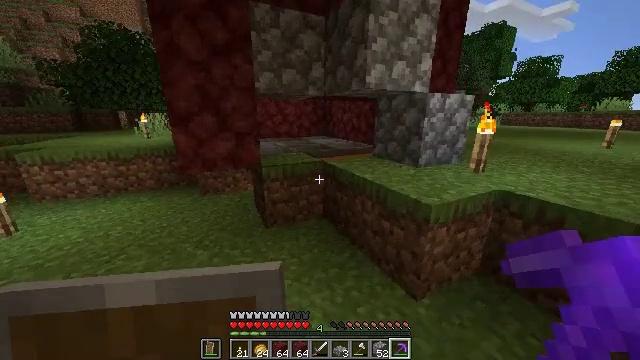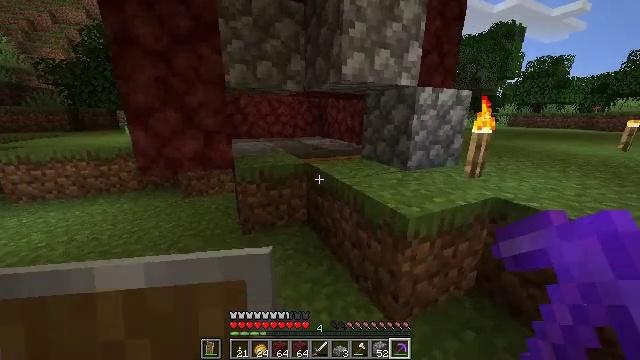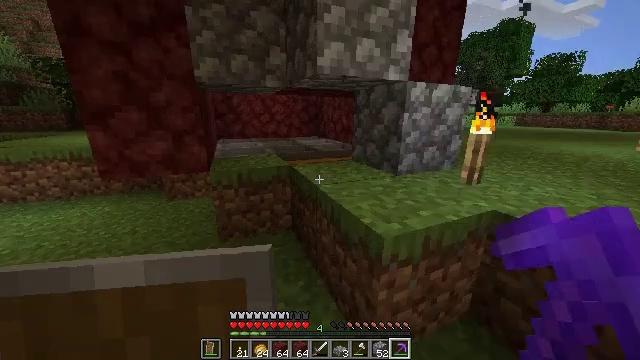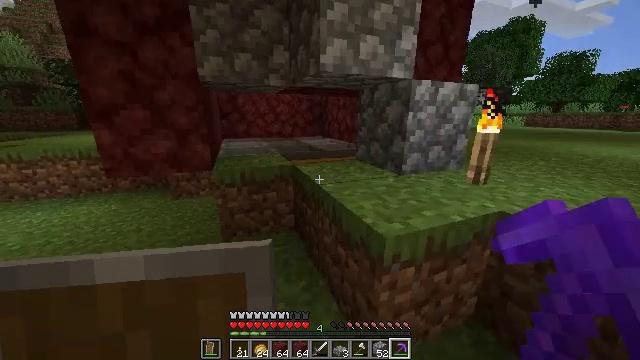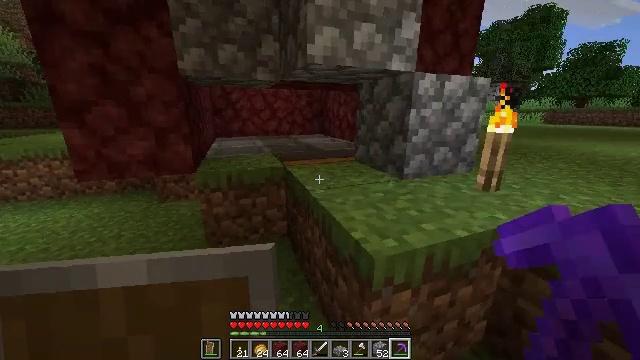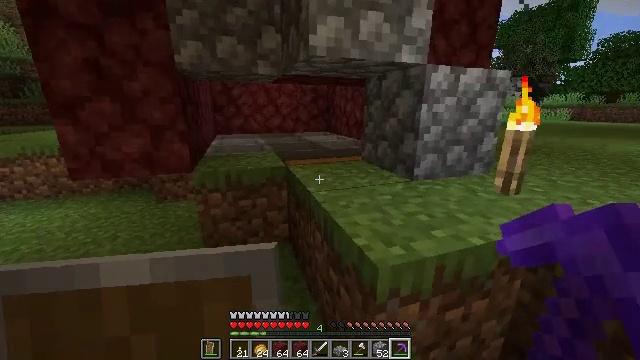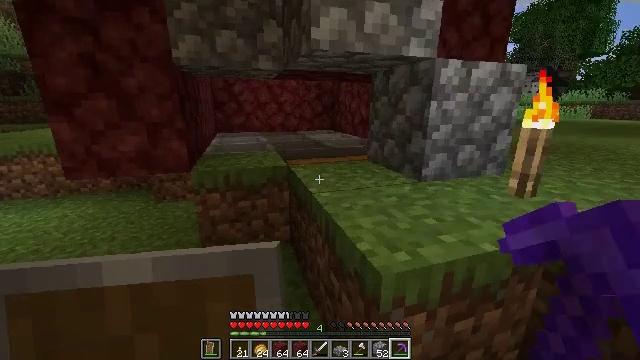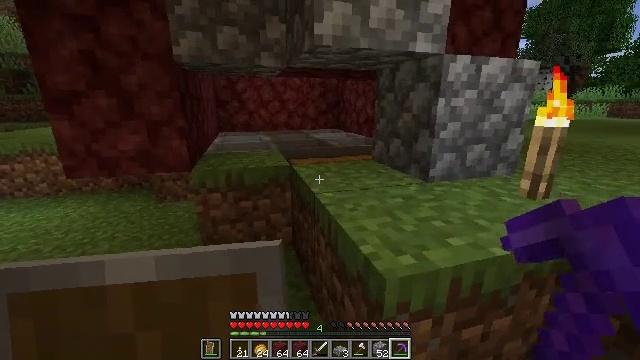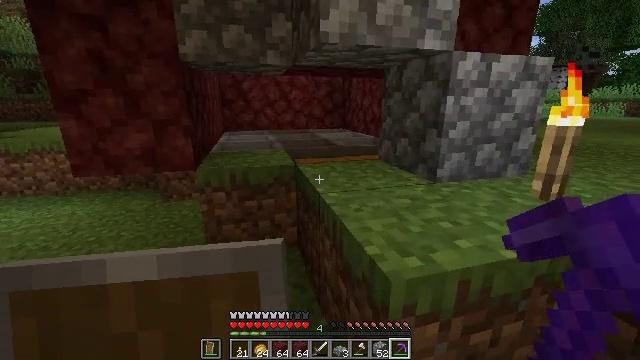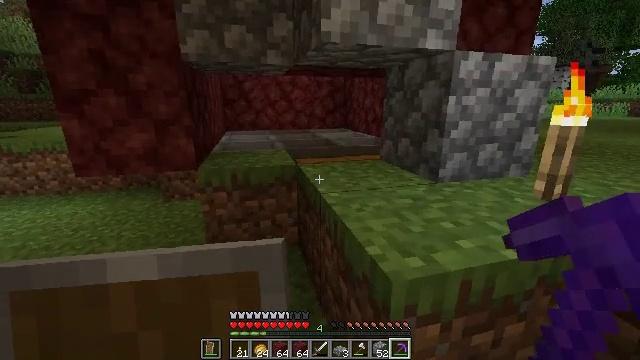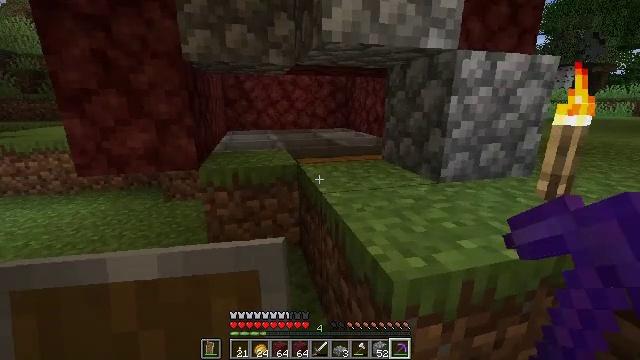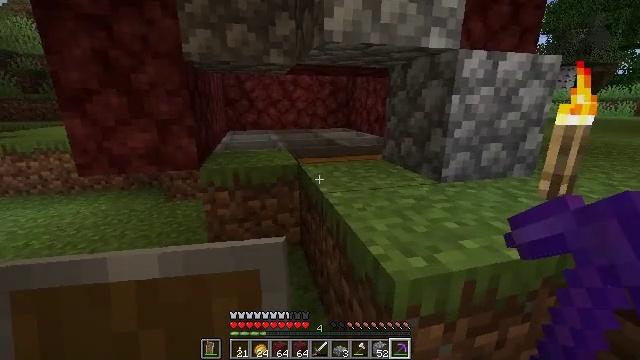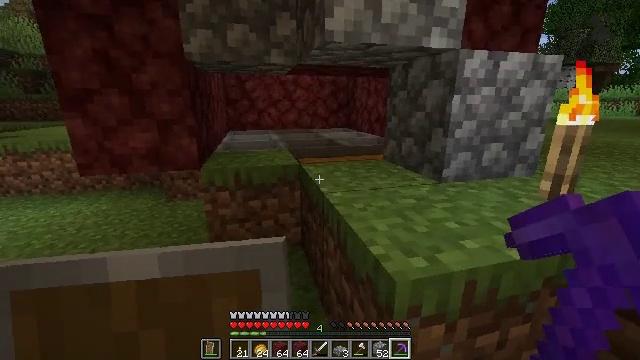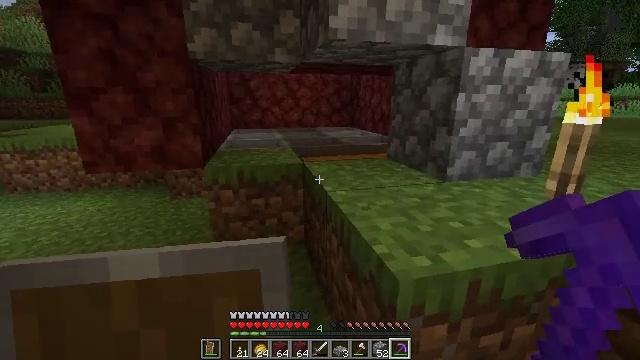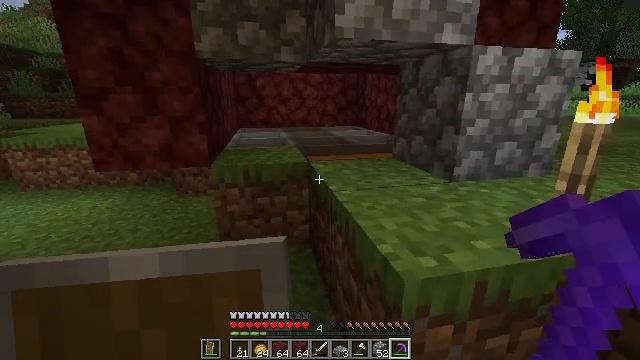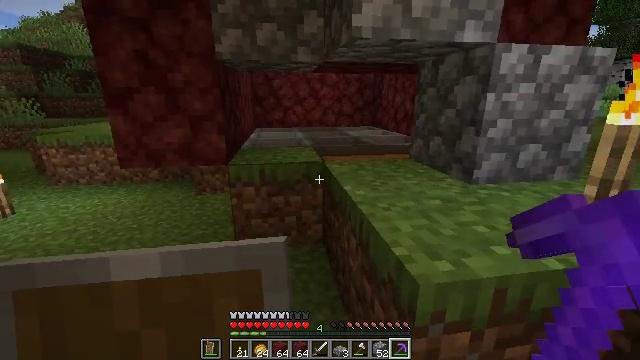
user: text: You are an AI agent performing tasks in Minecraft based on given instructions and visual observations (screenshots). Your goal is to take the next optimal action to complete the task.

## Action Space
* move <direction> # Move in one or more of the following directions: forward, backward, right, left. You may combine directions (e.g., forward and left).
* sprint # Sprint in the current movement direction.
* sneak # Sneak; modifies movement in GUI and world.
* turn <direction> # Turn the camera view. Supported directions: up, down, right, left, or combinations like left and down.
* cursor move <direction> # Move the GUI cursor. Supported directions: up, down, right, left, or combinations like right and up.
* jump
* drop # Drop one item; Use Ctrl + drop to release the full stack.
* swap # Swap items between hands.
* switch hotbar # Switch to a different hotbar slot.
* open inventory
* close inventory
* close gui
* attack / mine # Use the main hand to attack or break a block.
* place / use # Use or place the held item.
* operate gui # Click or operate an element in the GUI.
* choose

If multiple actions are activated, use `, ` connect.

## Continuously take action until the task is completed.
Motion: motion action
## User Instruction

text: craft item air
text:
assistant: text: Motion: move forward and move right, turn left
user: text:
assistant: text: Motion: move forward and move right, turn left
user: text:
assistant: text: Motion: turn left
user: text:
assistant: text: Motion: turn left
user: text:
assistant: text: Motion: turn left
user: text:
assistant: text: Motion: turn left
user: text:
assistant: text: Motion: turn left
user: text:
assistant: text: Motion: turn left
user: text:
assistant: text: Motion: no_op
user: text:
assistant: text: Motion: no_op
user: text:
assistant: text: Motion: no_op
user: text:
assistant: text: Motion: no_op
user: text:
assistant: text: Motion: no_op
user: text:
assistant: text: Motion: turn left
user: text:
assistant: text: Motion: turn left
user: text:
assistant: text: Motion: move forward and move left, turn left
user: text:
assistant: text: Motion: move forward and move left
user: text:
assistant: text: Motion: move forward and move left
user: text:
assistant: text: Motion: move forward, turn right and down
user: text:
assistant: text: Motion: move forward, turn right
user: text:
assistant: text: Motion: move forward, turn right and down
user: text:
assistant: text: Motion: move forward, turn right and down
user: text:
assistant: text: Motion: move forward, turn right and down
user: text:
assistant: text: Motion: move forward, turn right and down
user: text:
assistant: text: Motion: move forward, turn right and down
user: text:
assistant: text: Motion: move forward, turn right
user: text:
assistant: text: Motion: no_op
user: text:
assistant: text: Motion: no_op
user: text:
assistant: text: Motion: no_op
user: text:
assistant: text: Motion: no_op